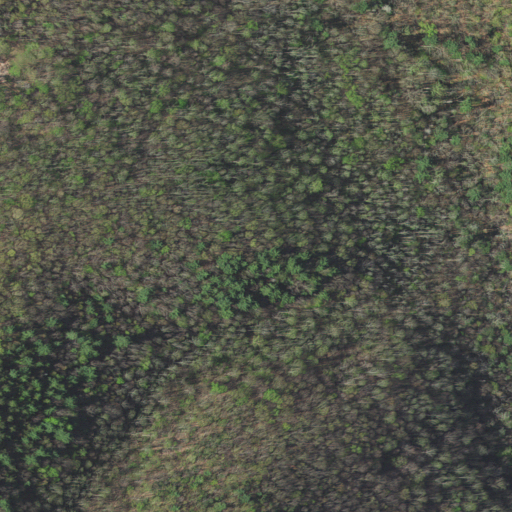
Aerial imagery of valley in Virginia named Frank Coe Hollow containing deciduous forest and mixed forest